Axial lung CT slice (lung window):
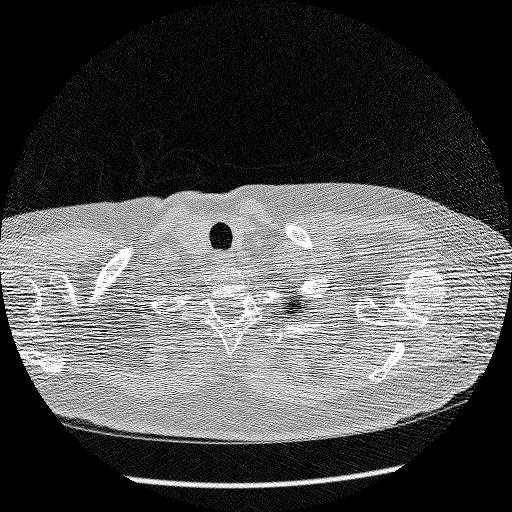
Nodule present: no